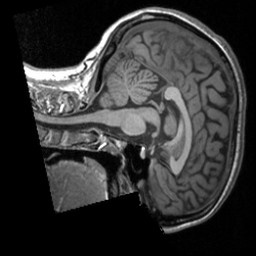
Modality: T1w
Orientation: sagittal
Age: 18
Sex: female
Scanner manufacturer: siemens
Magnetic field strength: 3 T
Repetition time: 1.9 s
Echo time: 0.00226 s